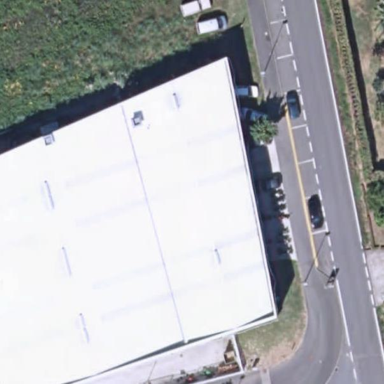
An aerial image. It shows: Industrial building.